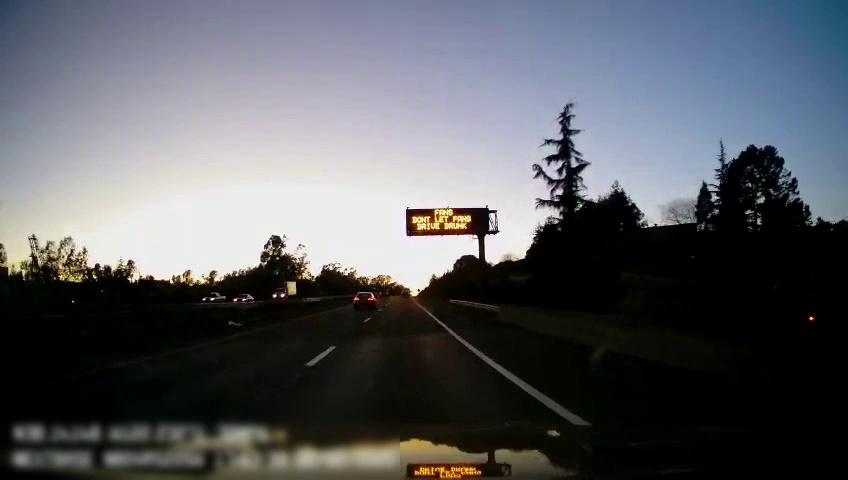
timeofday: Dusk/Dawn/Twilight
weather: Sunny
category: Drivable Space
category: Vehicles | Car
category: Vehicles | Truck
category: Vehicles | Car
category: Vehicles | Truck
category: Lanes | Alternate Lane
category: Lanes | Current Lane
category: Lanes | Alternate Lane